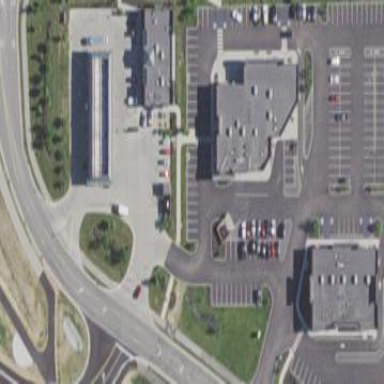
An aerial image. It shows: Retail area.